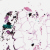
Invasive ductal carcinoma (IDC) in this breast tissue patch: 0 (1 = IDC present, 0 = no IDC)